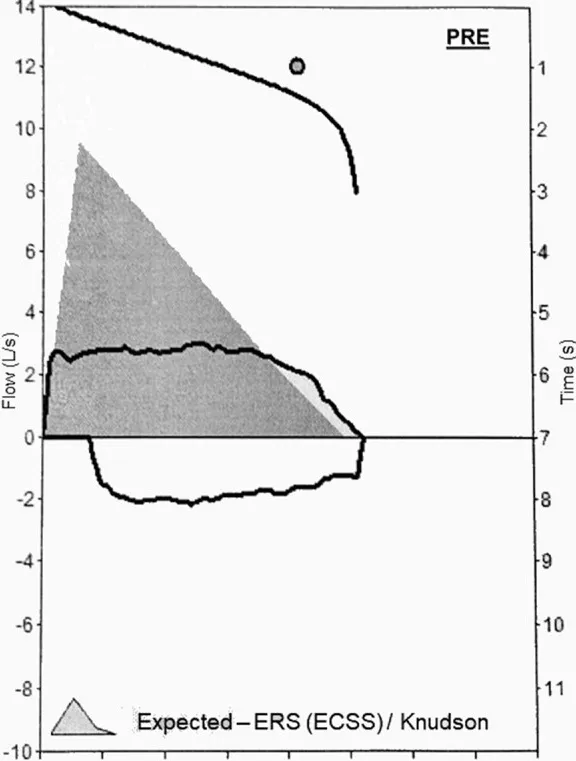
Flattening in both inspiratory and expiratory flow volume curves in pulmonary function test.
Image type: radiology (x_ray)